Question: I've been asked to do some maintenance on a site, specifically to add a '?' icon next to a textbox so it can give hints to the user on the formatting of text inside the box etc etc:
'''
<div class="input-group">
<!-- ngIf: icon != '' && !isFaIcon --><span ng-if="icon != '' &amp;&amp; !isFaIcon" class="input-group-addon glyphicon glyphicon-tag icon-inline btn-item">
</span><!-- end ngIf: icon != '' && !isFaIcon -->
<!-- ngIf: icon != '' && isFaIcon -->
<input type="text" class="form-control btn-item form-tab-input ng-pristine ng-untouched ng-valid" placeholder="Target URL" ng-model="model">
<span class="input-group-addon glyphicon glyphicon-asterisk input-state"></span>
<span class="help input-group-addon glyphicon glyphicon-question-sign input-state"></span>
</div>
'''
The final span is the line I added, and altogether it looks like this:

My question is, how can I move that question mark icon 20 pixels or so to the right, so there is a gap between the asterix icon and the question mark? I've tried messing around with 'padding-left' in the .help css but that doesn't help.
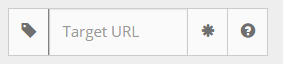
Answer: The question mark icon has only this "box" design, because it has 'padding: 6px 12px;'. So if you reduce the 'padding-left', you can increase 'padding-right' by the same amount and have it look like it moved to the left.
Currently: 'padding-left/right: 12px;'
If we now reduce 'padding-left' by '6px' and add it to 'padding-right', it will look more left aligned.
'''
.help {
padding-left: 6px;
padding-right: 18px;
}
'''
JSFiddle: <URL>
You also could let it the same way and just increase the 'padding-right', so the box will look a bit bigger, but it's more left aligned than right.
'''
.help {
padding-left: 12px;
padding-right: 24px;
}
'''
JSFiddle: <URL>
---
Because the question has changed, I leave my edit here for the real wanted answer.
Try adding another 'span'-Element there and just adjust the 'padding-left' like following:
'''
<span class="input-group-addon glyphicon glyphicon-asterisk input-state"></span>
<span class="gap input-group-addon glyphicon input-state"></span>
<span class="help input-group-addon glyphicon glyphicon-question-sign input-state"></span>
'''
'''
.gap {
padding-left: 25px;
}
'''
JSFiddle: <URL>
The '25px' is just an example. Adjust it to your space you want to have between the icons.